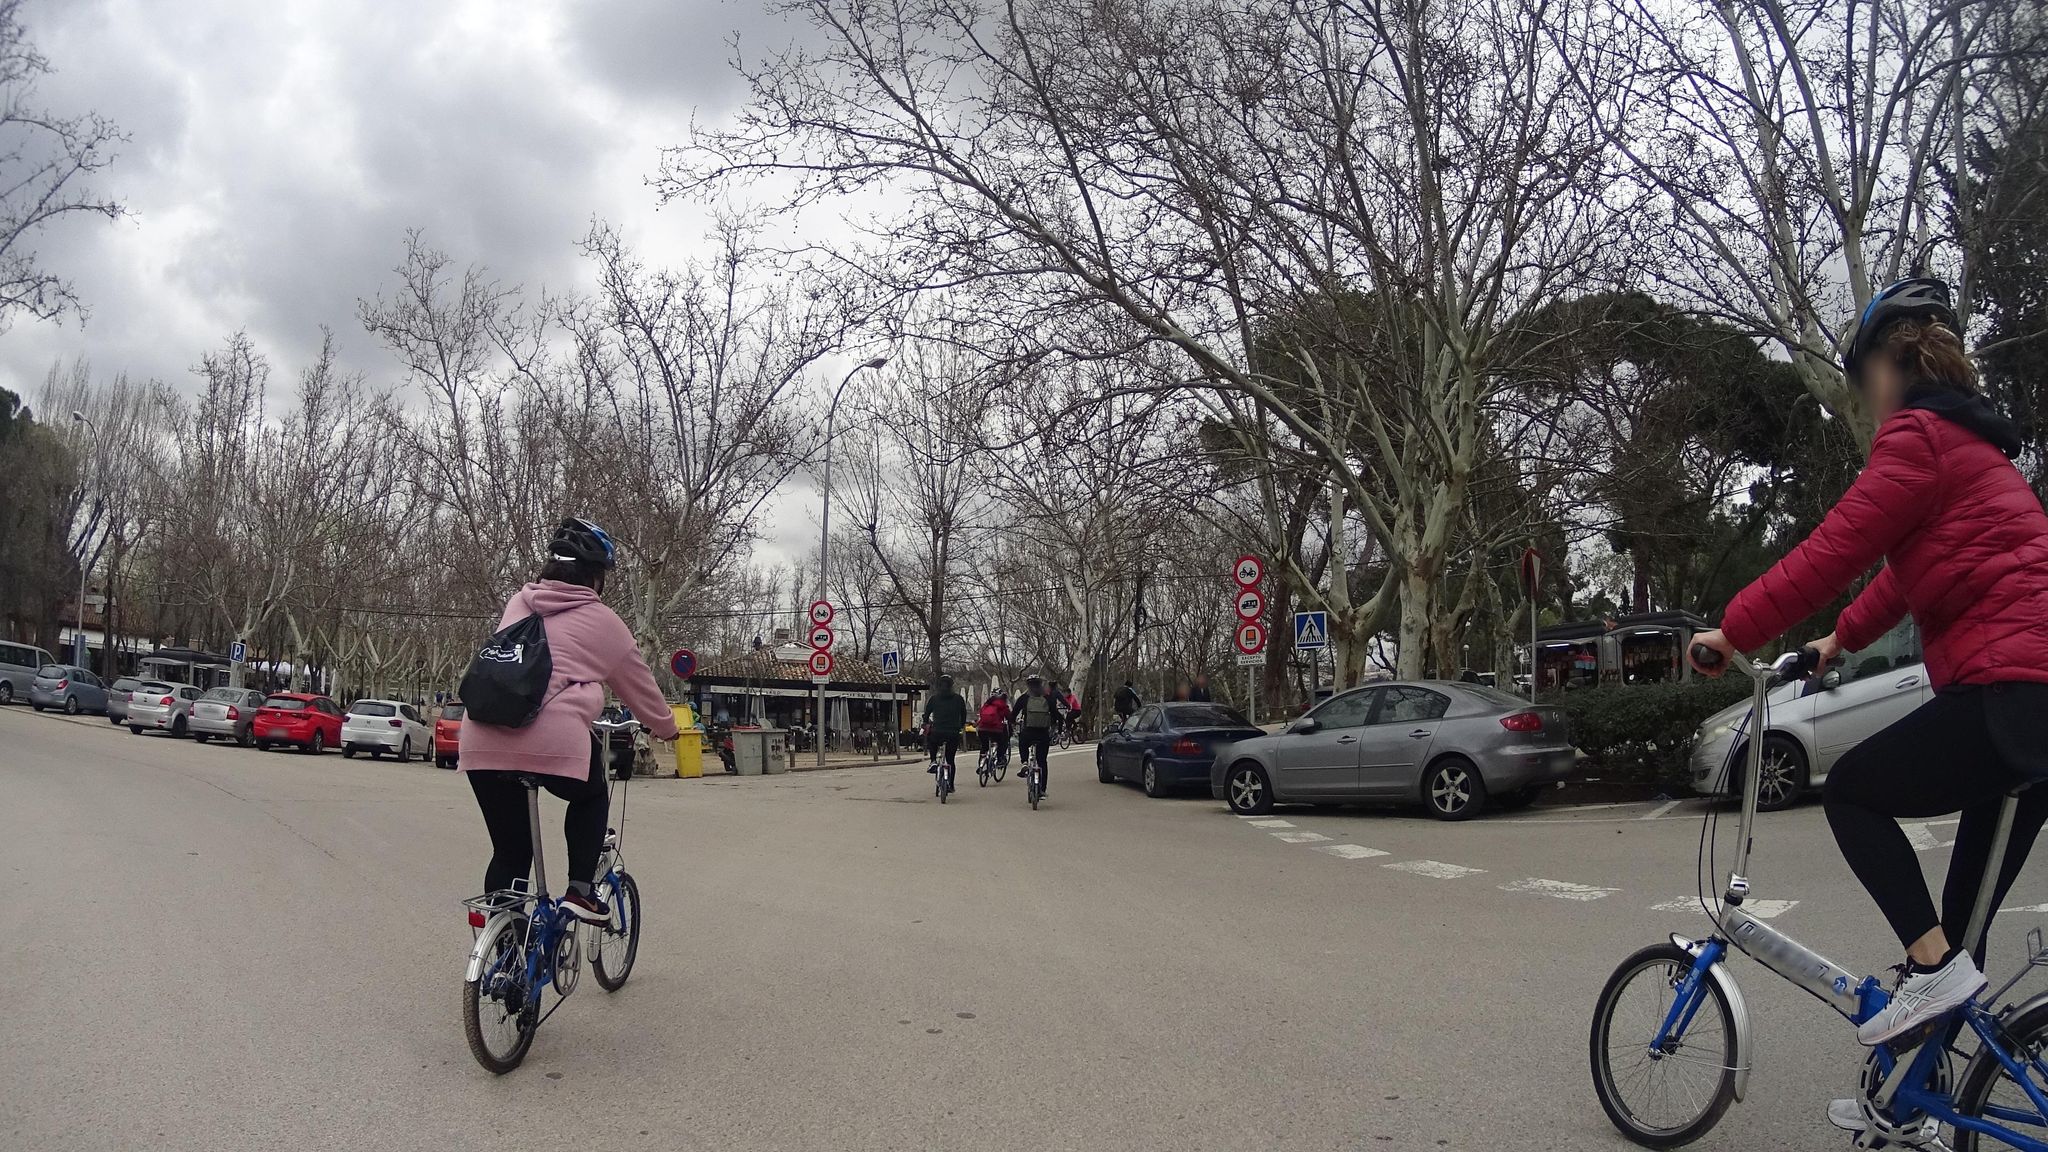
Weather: cloudy
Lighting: day
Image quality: good
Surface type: cycling surface
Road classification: unclassified
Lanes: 2
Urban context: urban centre
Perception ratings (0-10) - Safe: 7.55, Lively: 9.51, Beautiful: 7.3, Boring: 2.45, Depressing: 2.86, Wealthy: 5.43